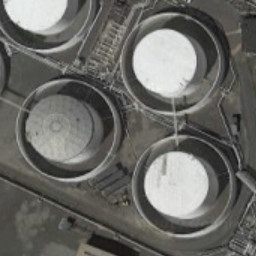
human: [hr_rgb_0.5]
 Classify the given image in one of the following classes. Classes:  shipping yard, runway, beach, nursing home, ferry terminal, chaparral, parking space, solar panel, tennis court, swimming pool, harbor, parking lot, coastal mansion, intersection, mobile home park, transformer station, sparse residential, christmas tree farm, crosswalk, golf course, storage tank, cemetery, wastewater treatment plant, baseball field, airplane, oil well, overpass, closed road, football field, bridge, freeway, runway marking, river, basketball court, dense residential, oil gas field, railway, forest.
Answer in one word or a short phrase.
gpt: storage tank